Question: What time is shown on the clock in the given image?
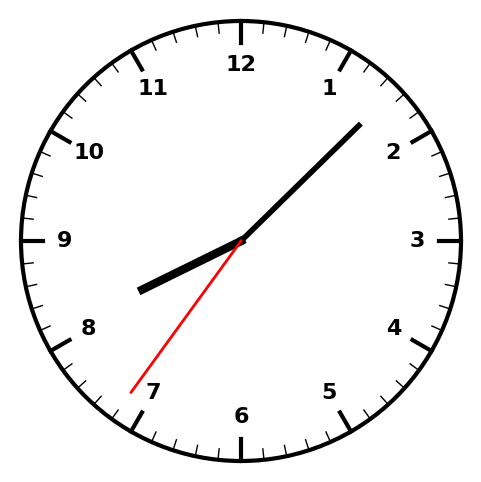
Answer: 08:07:36